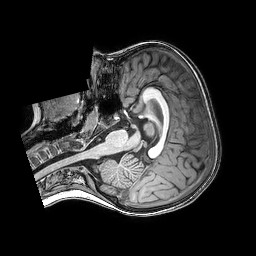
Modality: T1w
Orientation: axial
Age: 7
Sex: female
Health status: healthy